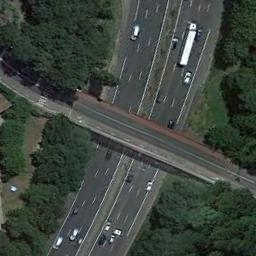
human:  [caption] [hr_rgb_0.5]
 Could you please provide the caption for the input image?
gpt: The overpass is next to some trees with some cars .

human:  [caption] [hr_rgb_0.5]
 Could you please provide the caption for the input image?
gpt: The cross-line overpass is over the roads in the forest .

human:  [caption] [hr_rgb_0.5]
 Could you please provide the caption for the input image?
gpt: Two overpasses and a road cross here .

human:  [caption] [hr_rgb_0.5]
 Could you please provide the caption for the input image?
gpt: There are lots of trees beside the overpass .

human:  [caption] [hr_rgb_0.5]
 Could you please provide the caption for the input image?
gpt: There are many green trees around the overpass .